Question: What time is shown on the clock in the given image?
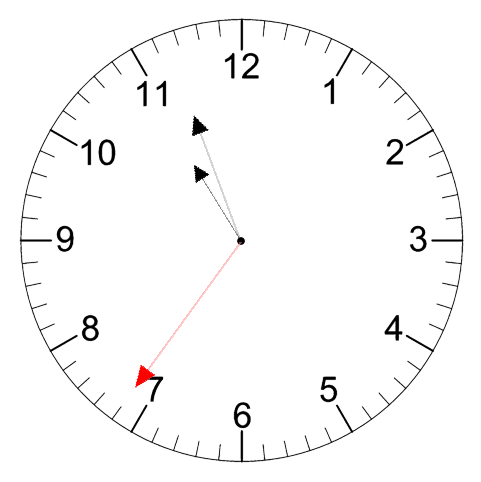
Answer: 10:56:36